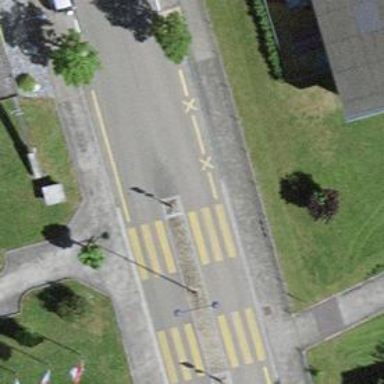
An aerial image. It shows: Marked crossing with zebra stripes on the road.